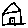
Label: house